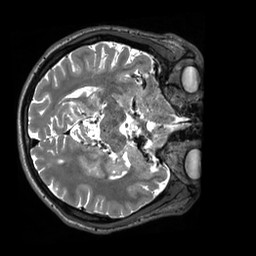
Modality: T2w
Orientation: axial
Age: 23
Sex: male
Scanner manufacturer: siemens
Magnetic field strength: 3 T
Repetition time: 3.2 s
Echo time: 0.408 s